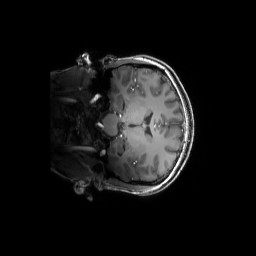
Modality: T1w
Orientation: coronal
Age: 27
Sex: female
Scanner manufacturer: siemens
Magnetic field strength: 6.98 T
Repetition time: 2.37 s
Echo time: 0.00231 s